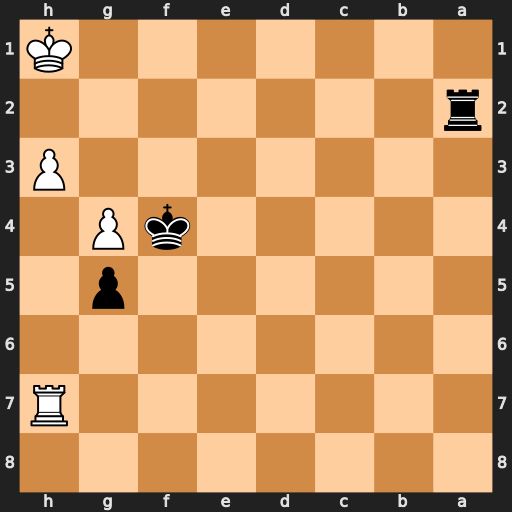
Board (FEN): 8/7R/8/6p1/5kP1/7P/r7/7K
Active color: b
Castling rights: -
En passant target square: -
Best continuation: Kg3 Rb7 Ra1+ Rb1 Rxb1#